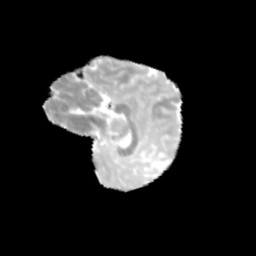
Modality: MD
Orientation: sagittal
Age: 10
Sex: female
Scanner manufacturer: siemens
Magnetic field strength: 3 T
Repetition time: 3.8 s
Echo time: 0.07 s